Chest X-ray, AP view. Patient: 32 years old, sex F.
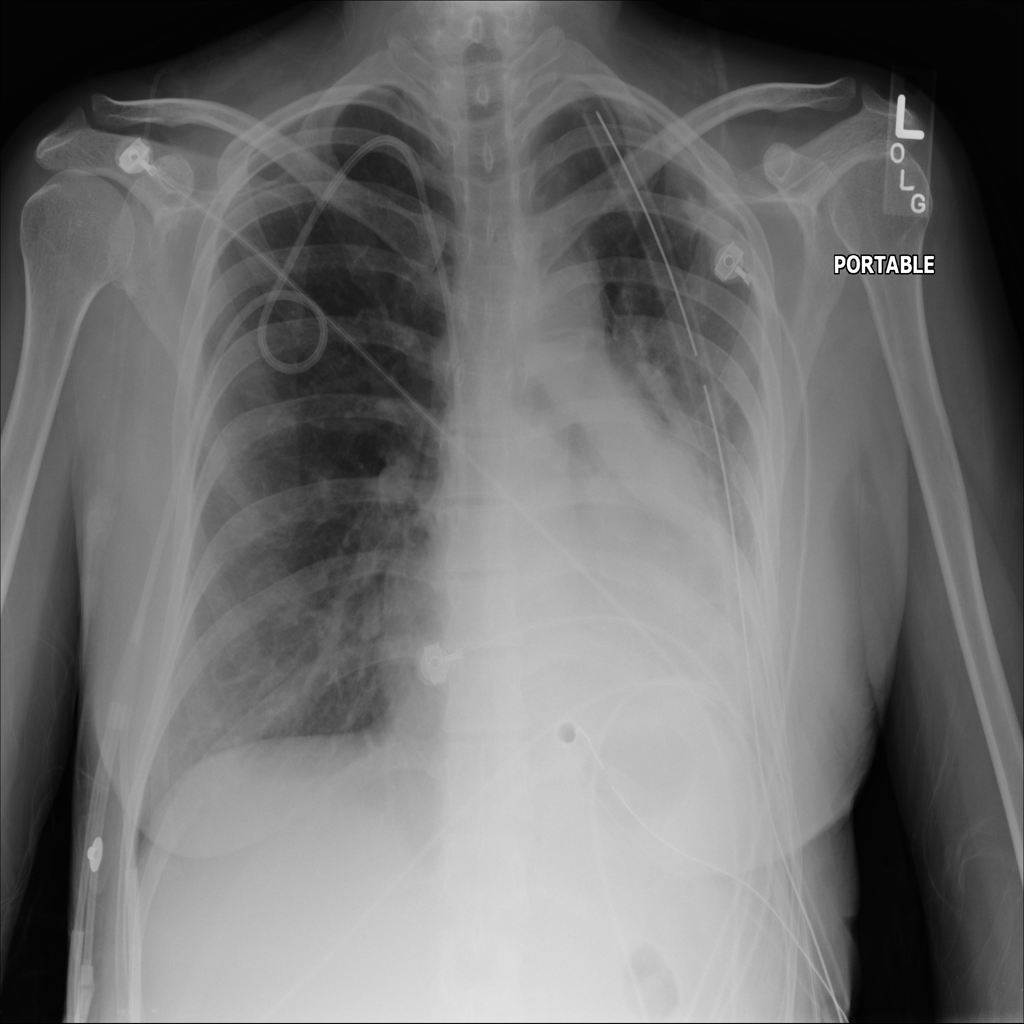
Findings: Atelectasis